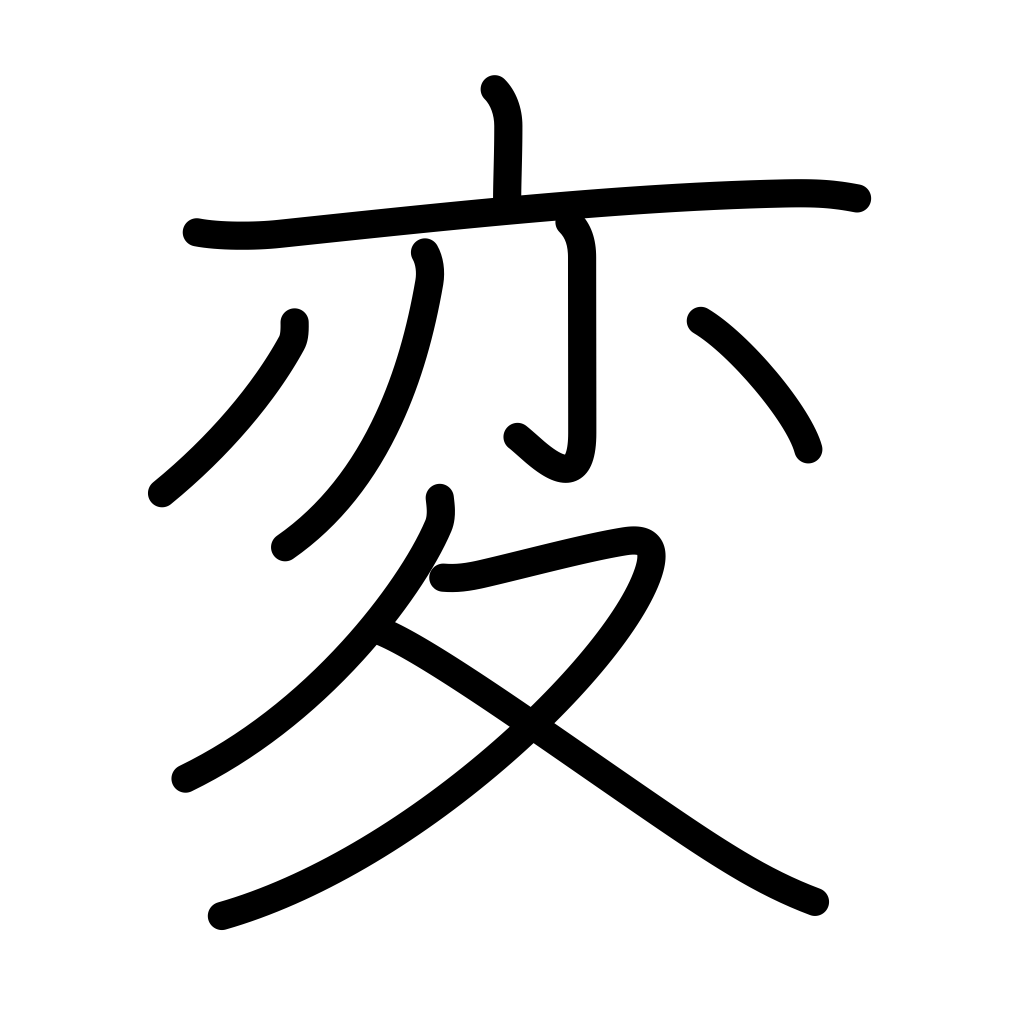
Meaning: unusual, change, strange